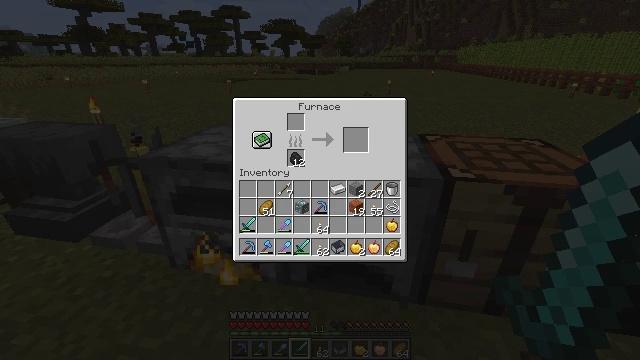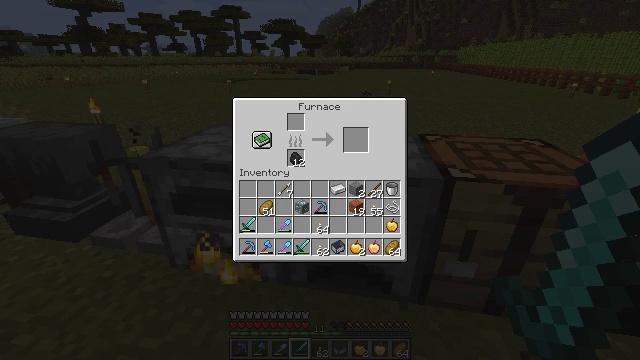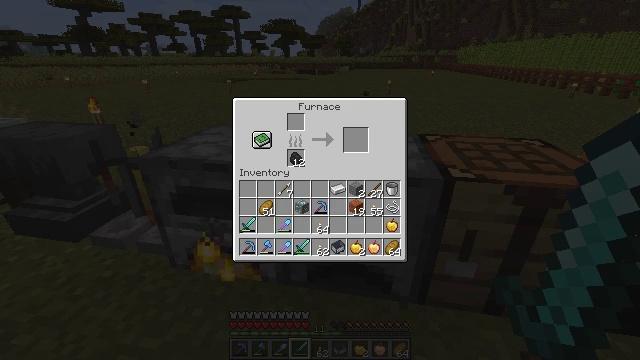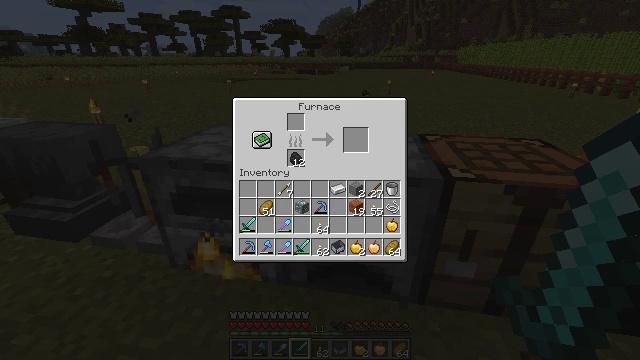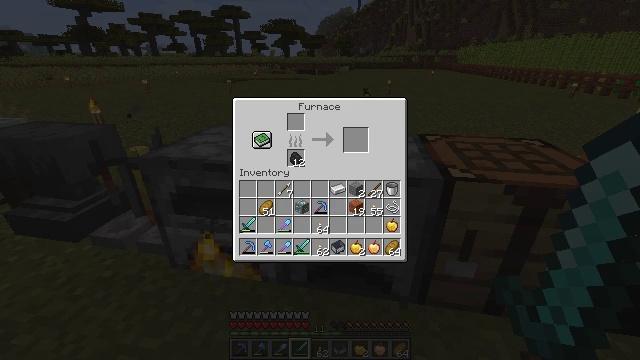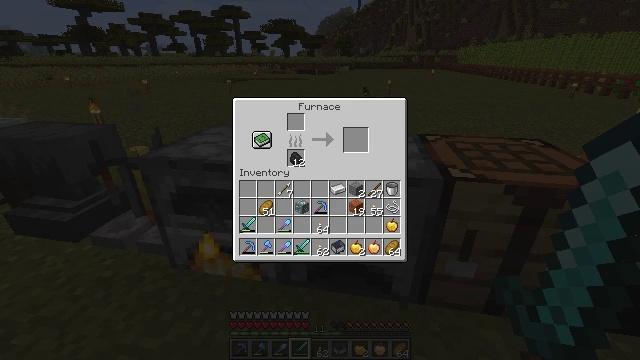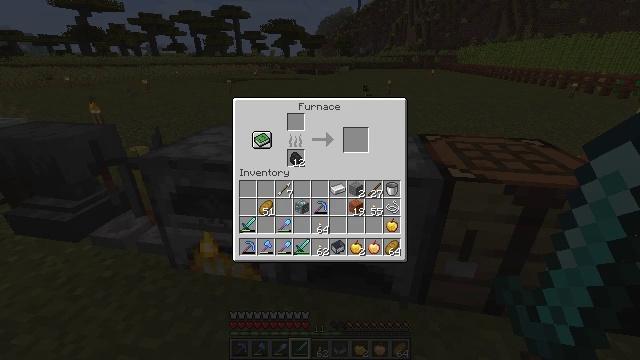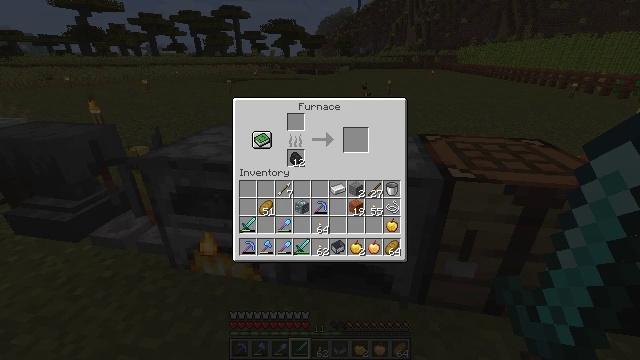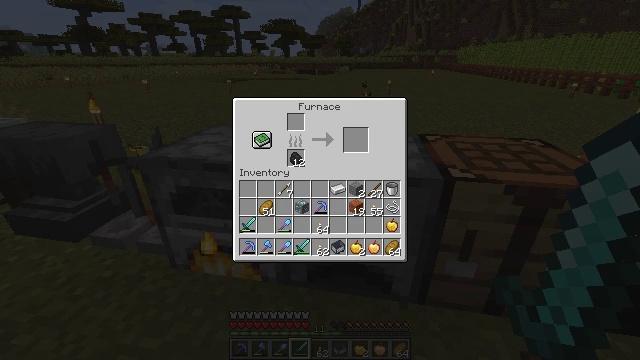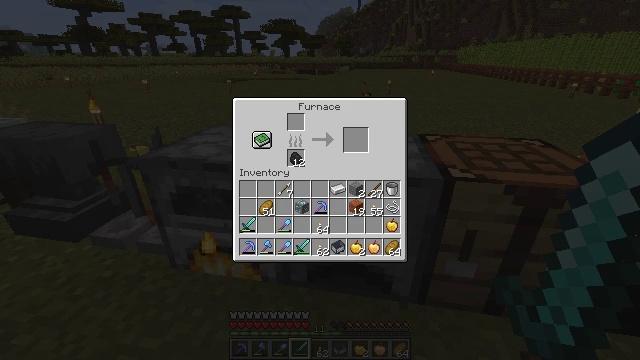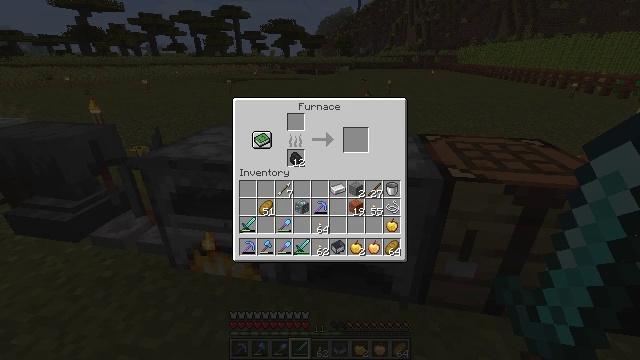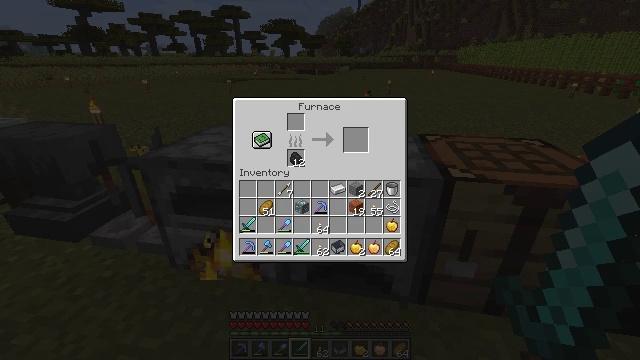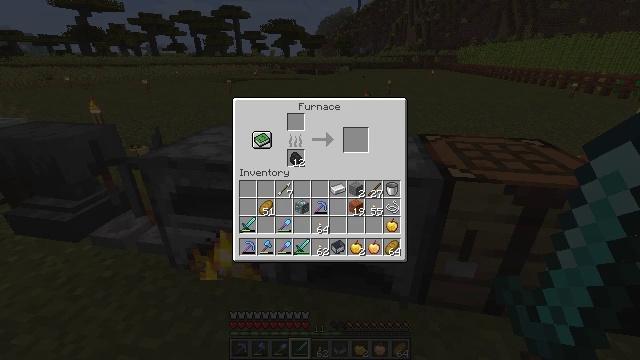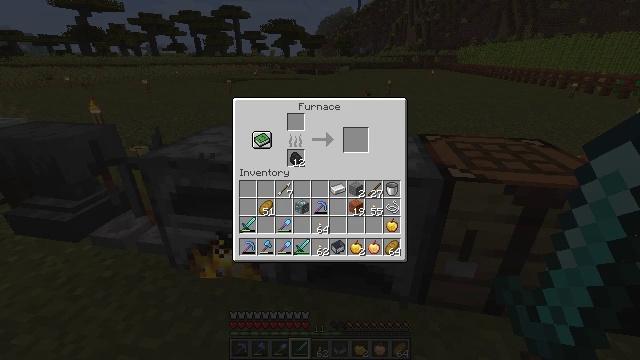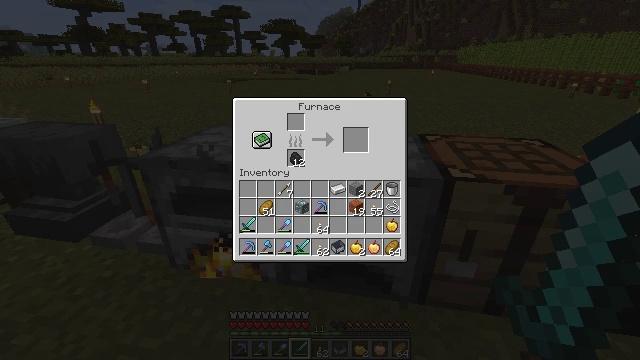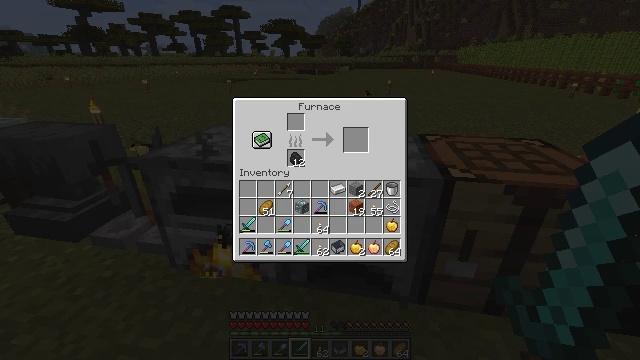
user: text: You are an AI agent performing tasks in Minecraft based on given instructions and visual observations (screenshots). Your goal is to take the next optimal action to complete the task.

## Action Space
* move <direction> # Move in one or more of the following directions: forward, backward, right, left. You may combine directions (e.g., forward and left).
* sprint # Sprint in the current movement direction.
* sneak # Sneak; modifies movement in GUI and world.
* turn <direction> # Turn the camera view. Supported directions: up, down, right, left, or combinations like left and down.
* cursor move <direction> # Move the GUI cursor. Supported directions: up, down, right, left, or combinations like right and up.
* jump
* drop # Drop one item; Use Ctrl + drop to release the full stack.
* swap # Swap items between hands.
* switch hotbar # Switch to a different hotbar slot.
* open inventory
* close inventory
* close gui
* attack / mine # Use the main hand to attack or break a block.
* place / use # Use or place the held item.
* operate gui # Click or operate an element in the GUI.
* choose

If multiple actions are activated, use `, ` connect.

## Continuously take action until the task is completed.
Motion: motion action
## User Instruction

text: Open the crafting table to produce a diamond.
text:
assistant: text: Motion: no_op
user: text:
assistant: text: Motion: no_op
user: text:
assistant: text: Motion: no_op
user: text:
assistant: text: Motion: no_op
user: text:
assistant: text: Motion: no_op
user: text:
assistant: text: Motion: no_op
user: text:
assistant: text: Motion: no_op
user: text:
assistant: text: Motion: no_op
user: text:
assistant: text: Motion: no_op
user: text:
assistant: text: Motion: no_op
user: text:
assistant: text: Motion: no_op
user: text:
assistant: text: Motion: no_op
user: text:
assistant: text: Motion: no_op
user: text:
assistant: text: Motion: no_op
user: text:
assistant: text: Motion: no_op
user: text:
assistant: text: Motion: no_op
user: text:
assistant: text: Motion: no_op
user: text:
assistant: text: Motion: no_op
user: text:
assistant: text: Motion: no_op
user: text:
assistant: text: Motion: cursor move right
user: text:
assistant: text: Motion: cursor move right
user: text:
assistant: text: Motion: cursor move right
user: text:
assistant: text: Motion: cursor move right and up
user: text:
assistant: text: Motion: cursor move right and up
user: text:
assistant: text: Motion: no_op
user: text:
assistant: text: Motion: no_op
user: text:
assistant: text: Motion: no_op
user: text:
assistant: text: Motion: no_op
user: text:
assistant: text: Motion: cursor move left
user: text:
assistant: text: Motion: cursor move left